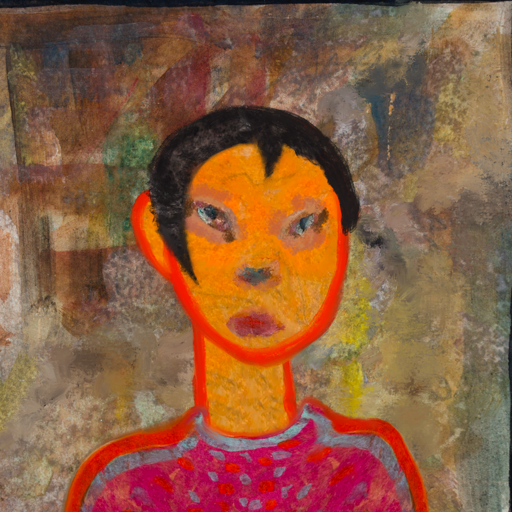
Background: Mosgoul, Head And Neck Front: Sisters, Face Front: Boggyland, Bust: Sisters, Hair Front: Roy_Bahadur, Head Accessory: Blank, Second Necklace: Blank, Necklace: Blank, Baby: Blank